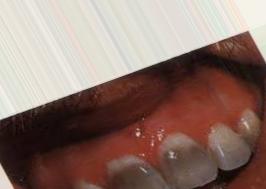
Condition: Tooth Discoloration